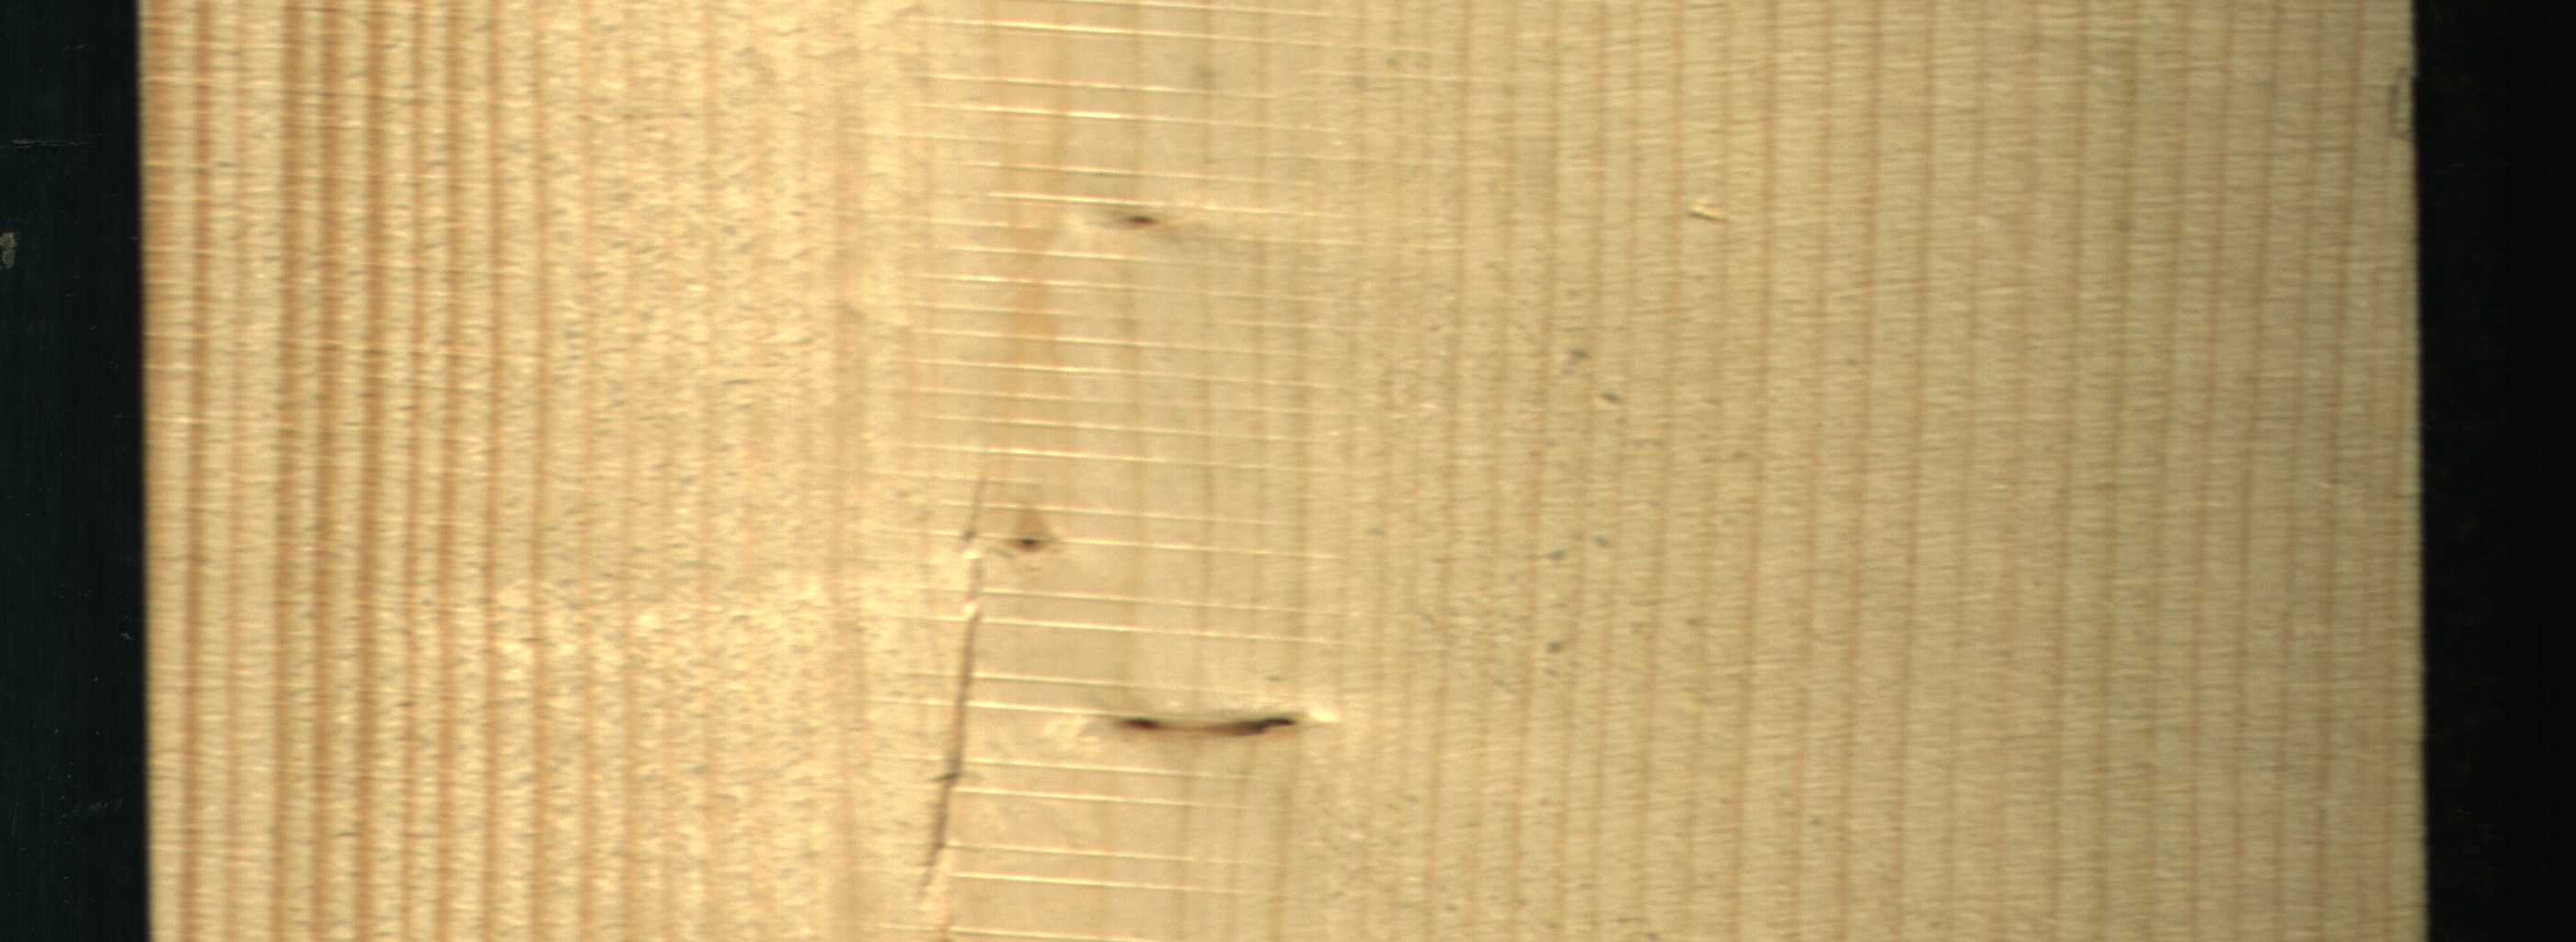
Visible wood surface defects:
Crack
Live_Knot
Live_Knot